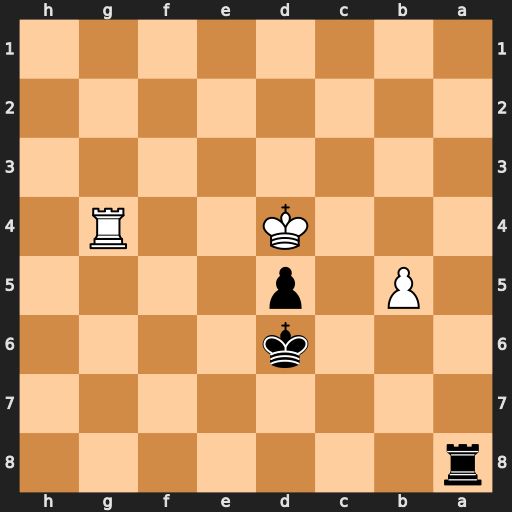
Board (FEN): r7/8/3k4/1P1p4/3K2R1/8/8/8
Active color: b
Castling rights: -
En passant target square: -
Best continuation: Ra4+ Kd3 Rxg4